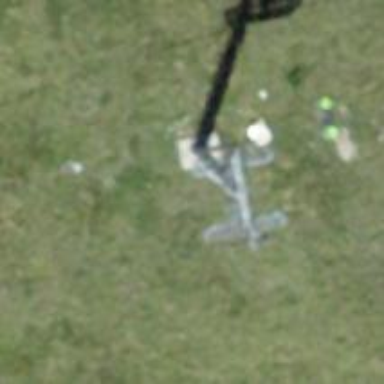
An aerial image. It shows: Pylon for aerialway.